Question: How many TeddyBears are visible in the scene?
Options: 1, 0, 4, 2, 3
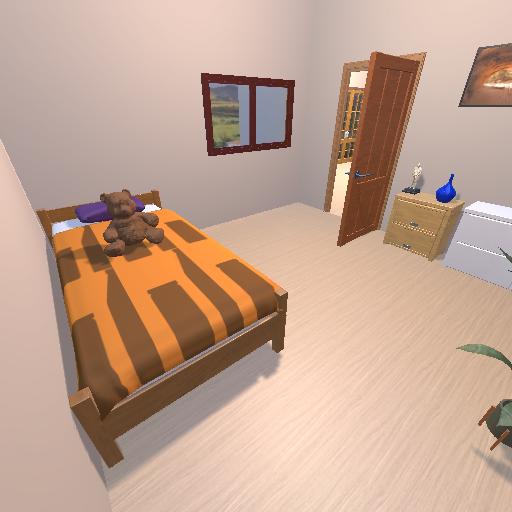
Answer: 1